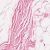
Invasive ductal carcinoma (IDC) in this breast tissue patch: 0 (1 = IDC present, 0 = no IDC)